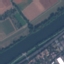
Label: River